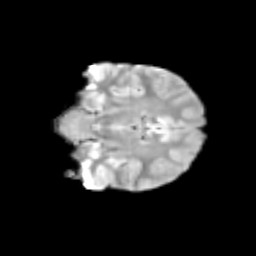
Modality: T2w
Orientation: coronal
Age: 12
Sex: male
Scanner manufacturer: siemens
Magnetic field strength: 3 T
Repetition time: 3.8 s
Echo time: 0.07 s